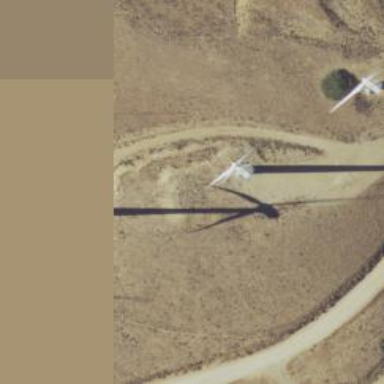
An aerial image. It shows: Wind power generator employing wind turbines.